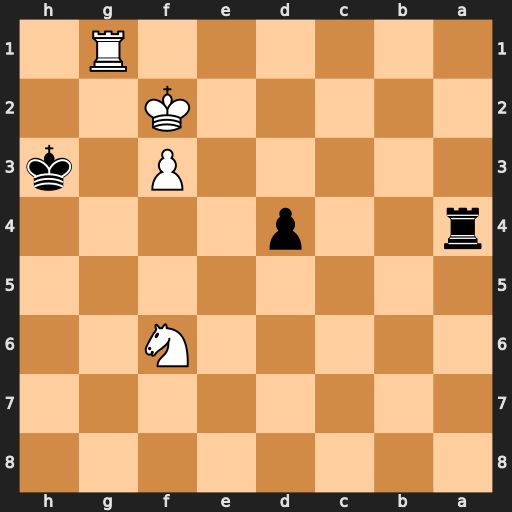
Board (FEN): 8/8/5N2/8/r2p4/5P1k/5K2/6R1
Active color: b
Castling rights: -
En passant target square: -
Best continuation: Ra2+ Kf1 Ra1+